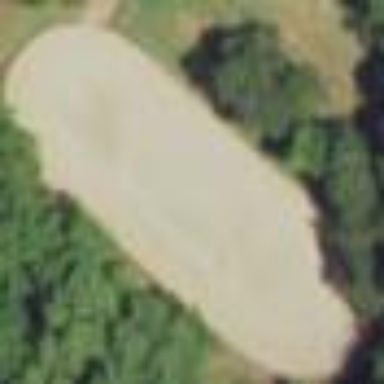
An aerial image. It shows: Equestrian pitch enclosed by fence.